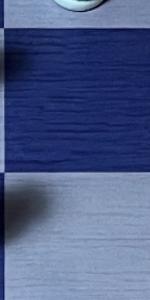
Label: Empty